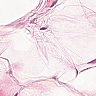
Metastatic tissue present: no